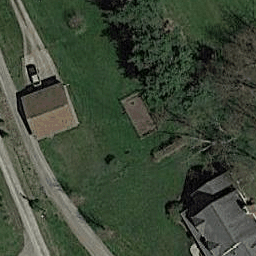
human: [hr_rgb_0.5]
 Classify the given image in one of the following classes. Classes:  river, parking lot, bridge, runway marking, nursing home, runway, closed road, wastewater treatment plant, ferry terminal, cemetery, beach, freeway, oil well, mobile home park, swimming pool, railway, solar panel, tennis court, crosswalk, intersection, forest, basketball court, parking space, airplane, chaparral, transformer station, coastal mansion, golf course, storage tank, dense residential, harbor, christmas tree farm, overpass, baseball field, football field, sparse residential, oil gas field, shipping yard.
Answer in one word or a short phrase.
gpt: sparse residential